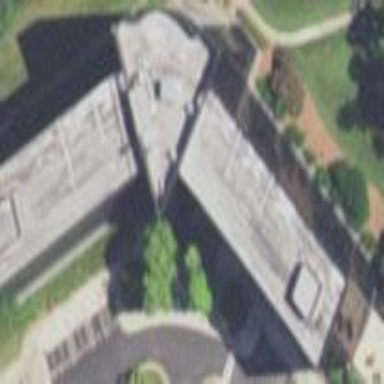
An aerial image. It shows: Commercial office building.